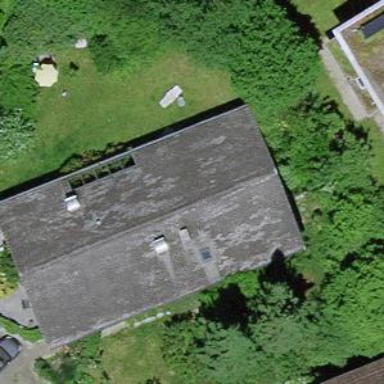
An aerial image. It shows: Residential building.